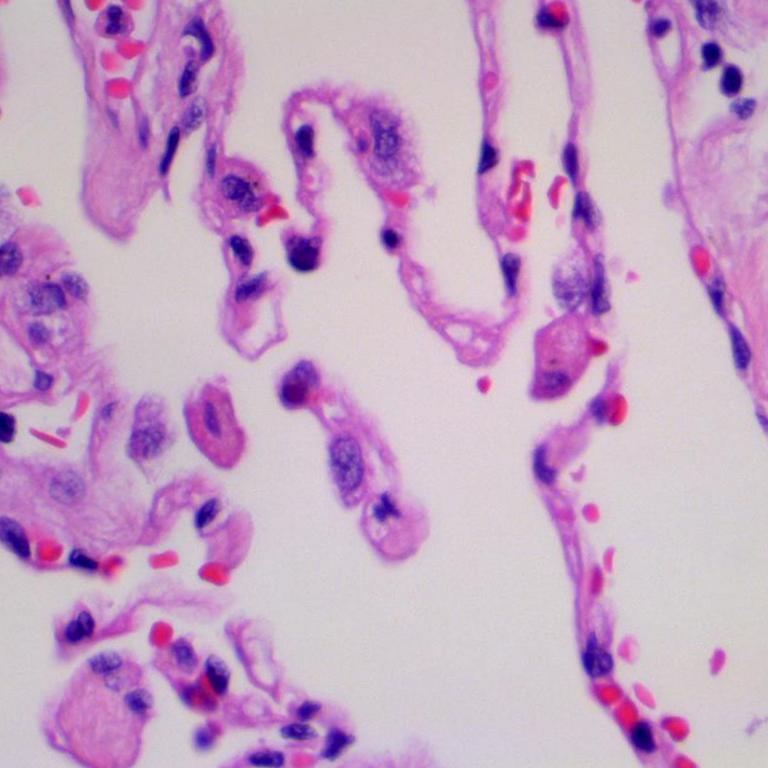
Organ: lung
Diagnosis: benign